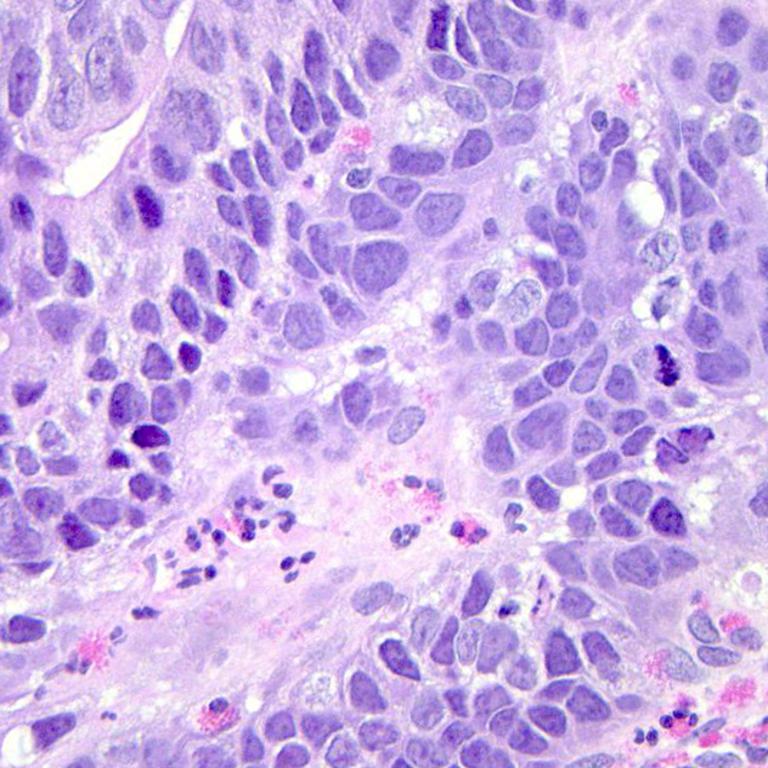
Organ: colon
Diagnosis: adenocarcinomas